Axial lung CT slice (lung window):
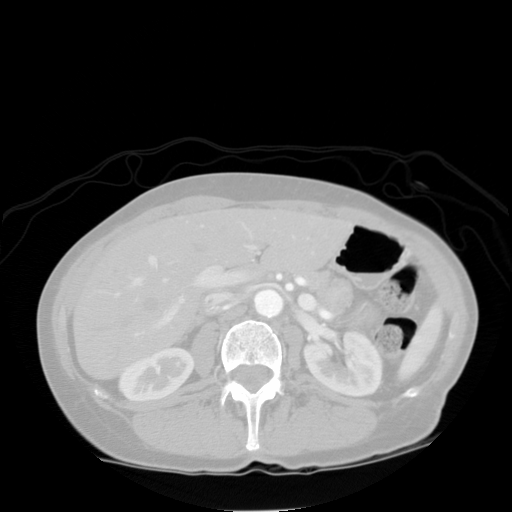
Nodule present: no